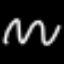
Label: squiggle